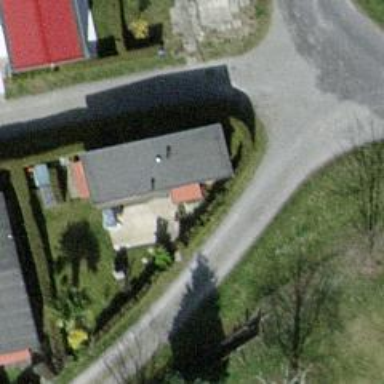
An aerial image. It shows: Static caravan.